Question: According to <URL> you can create a Windows service using Windows NT Resource Kit. For example as shown in above link:
'''
C:\Program Files\Resource Kit\Instsrv.exe Notepad C:\Program Files\Resource Kit\Srvany.exe
'''
But this does not work in Windows 7 or 10 and 64bit platform for that matter because Windows NT Resource Kit is not available for newer Windows versions. I was able to create the Windows service using this batch file:
'''
sc create "MyService" binPath= "C:\Program Files (x86)\MyProg\myprog.exe" start= auto DisplayName= "My Service" obj= LocalSystem
'''
But it does not start the Windows service. When I try to start I get this message:

> Windows could not start the OrchestrateIT Import Service service on Local Computer.Error 1053: The service did not respond to the start or control request in a timely fashion.
The information in <URL> does not work.
How to start the Windows service successfully?
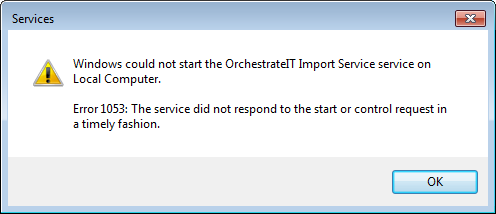
Answer: 'Srvany.exe' is an ancient program and it will work, to my best knowledge, till Windows 2003. You can just forget it existed for Windows 7/10.
To start/stop a service on Windows 7/10 (I'm using Acronis service) with the service name which is usually quite different from the display name:
Stopping running service:
'''
sc stop syncagentsrv
SERVICE_NAME: syncagentsrv
TYPE : 10 WIN32_OWN_PROCESS
STATE : 3 STOP_PENDING
(STOPPABLE, NOT_PAUSABLE, ACCEPTS_PRESHUTDOWN)
WIN32_EXIT_CODE : 0 (0x0)
SERVICE_EXIT_CODE : 0 (0x0)
CHECKPOINT : 0x0
WAIT_HINT : 0x0
'''
Starting running service:
'''
sc start syncagentsrv
SERVICE_NAME: syncagentsrv
TYPE : 10 WIN32_OWN_PROCESS
STATE : 2 START_PENDING
(STOPPABLE, NOT_PAUSABLE, ACCEPTS_PRESHUTDOWN)
WIN32_EXIT_CODE : 0 (0x0)
SERVICE_EXIT_CODE : 0 (0x0)
CHECKPOINT : 0x0
WAIT_HINT : 0x0
PID : 2240
FLAGS :
'''
Check the statek of the service:
'''
sc query syncagentsrv
SERVICE_NAME: syncagentsrv
TYPE : 10 WIN32_OWN_PROCESS
STATE : 4 RUNNING
(STOPPABLE, NOT_PAUSABLE, ACCEPTS_PRESHUTDOWN)
WIN32_EXIT_CODE : 0 (0x0)
SERVICE_EXIT_CODE : 0 (0x0)
CHECKPOINT : 0x0
WAIT_HINT : 0x0
'''
To create the service you want to:
'''
sc create "MyService" binPath="C:\Program Files (x86)\MyProg\myprog.exe" start=auto DisplayName="My Service"
'''
This only creates the service and adds record into the Registry/serviceDB. You need to check the exe file itself.
You don't need as this is default option. Don't create spaces between the equal sign '=' and the values!
Did you check event viewer? What does it say when you start the service? Only the timeout? Does the 'myprog.exe' work alone without being a service? Please answer these questions and I'll edit the answer.
## Edit 1 & 2 based on comments and should you have any difficulties with the above approach
There is a small utility called <URL>. If you are happy with the older version and already provided exe files download the 'srvstart_run.v110.zip' and copy both *.exe files and *.dll into the directory as indicated below.
1. Copy all the files into C:\Windows (yes, your Windows directory). The reason being that the C:\Windows should be always in your PATH thus reachable by the SrvStart executable.
2. Now create a MyProg.ini file: [MyService]
startup="C:\Program Files (x86)\MyProg\myprog.exe"
shutdown_method=winmessage
winmessage forces to close any opened windows when you are shutting down the service.
3. Then place the *.ini file directly into your root c:\.
4. Then use a command: sc create <servicename> Displayname= "<servicename>" binpath= "srvstart.exe <servicename> -c <path to srvstart config file>" start= <starttype>
In your case it would be: sc create "MyService" DisplayName="My Service" binPath="srvstart.exe MyService -c C:myprog.ini" start=auto
Note: There is no backslash (\) between C: and myprog.ini which is correct.
5. Now check your services and you should see the "My Service" name there and it should behave like a service.
## Edit 3 based on comments from @CodenameK
Apparently you need to compile the SrvStart 120 version with that is compilable with VS2017 to make it run correctly @Win10. The only version available is the old 1.1 version, which appears not to work correctly at Win10.
The solution that worked for CodenameK was to use <URL>. For future reference if anyone needs it.